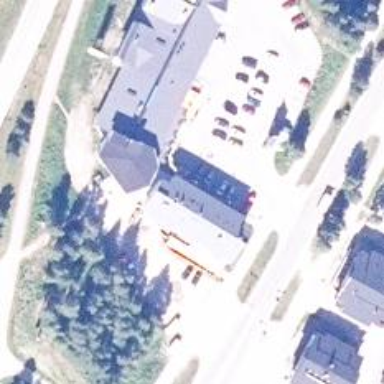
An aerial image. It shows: Pharmacy providing healthcare services.